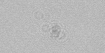
Label: camera_spot